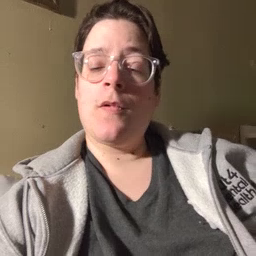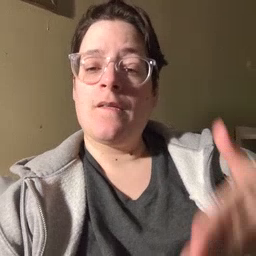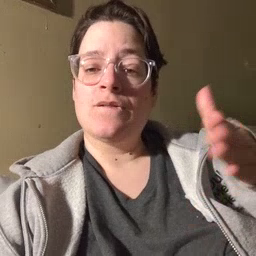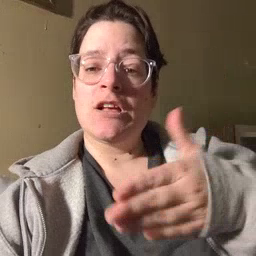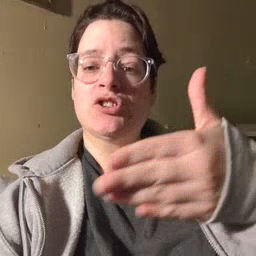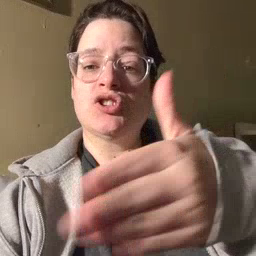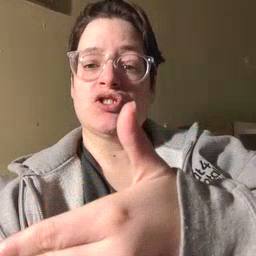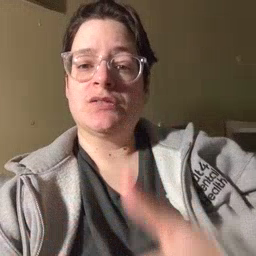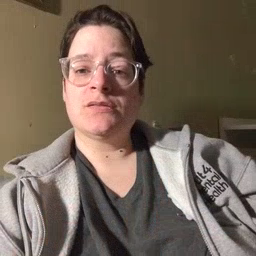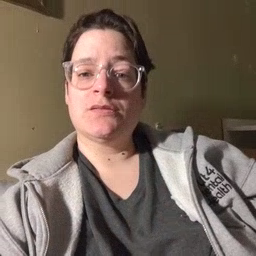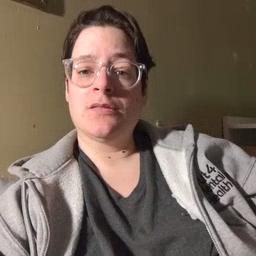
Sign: fish